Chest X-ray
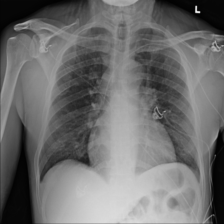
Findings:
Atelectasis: negative
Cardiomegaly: negative
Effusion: negative
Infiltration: positive
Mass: negative
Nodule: positive
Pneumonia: negative
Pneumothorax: negative
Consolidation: negative
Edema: negative
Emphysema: negative
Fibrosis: negative
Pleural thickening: negative
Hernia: negative